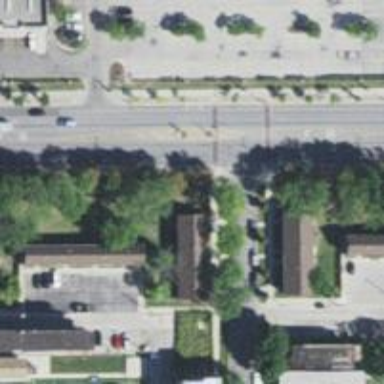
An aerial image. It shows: Footway that serves as traffic island.